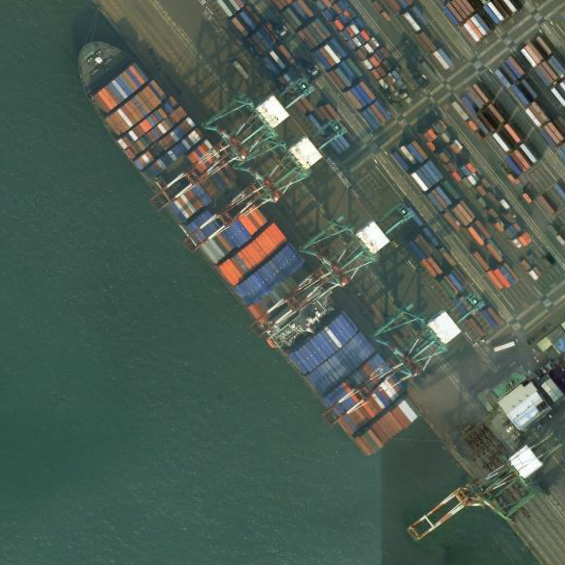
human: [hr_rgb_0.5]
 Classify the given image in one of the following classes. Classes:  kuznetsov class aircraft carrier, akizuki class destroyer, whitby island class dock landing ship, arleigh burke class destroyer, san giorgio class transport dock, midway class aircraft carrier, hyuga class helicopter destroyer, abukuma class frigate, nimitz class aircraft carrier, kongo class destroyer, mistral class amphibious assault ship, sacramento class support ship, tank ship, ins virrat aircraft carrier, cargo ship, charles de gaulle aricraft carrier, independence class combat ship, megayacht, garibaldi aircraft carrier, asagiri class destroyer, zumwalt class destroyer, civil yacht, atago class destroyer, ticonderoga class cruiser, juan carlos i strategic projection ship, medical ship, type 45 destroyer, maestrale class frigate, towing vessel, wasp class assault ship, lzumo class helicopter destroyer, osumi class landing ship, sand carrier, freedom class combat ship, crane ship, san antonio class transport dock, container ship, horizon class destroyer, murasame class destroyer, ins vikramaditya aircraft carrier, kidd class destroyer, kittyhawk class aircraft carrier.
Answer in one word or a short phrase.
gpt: Container ship